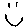
Label: smiley face